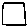
Label: square